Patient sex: M
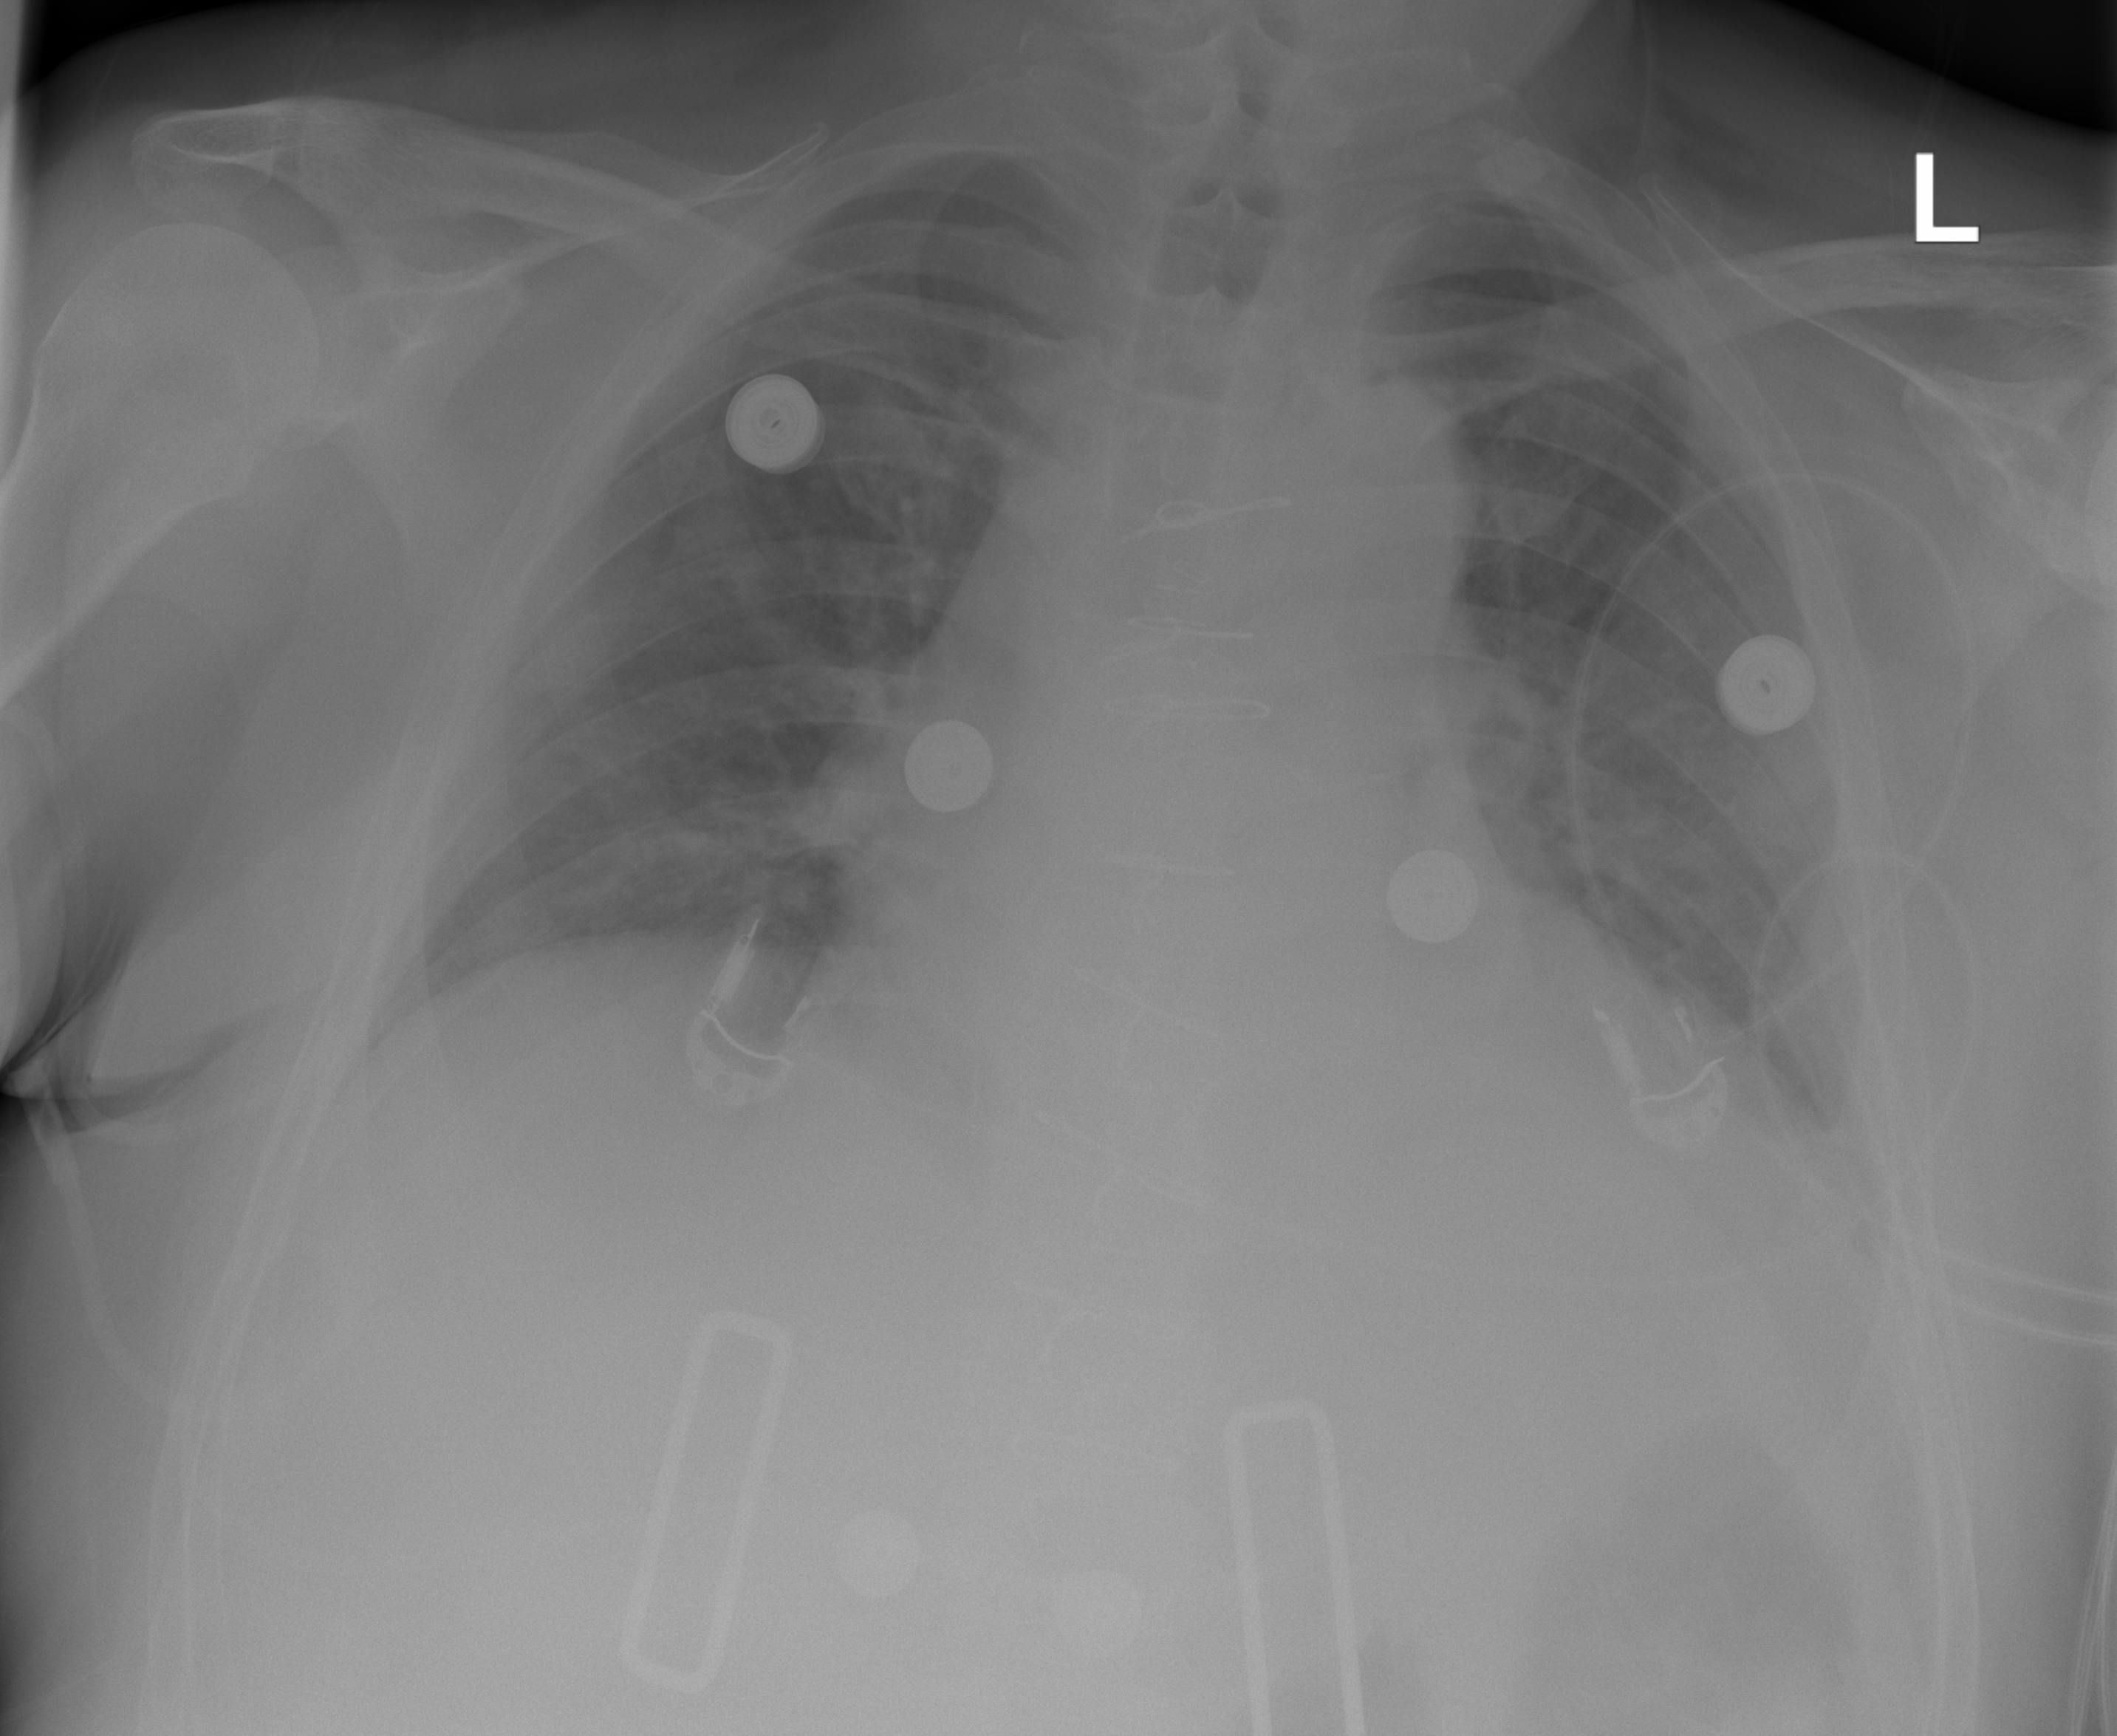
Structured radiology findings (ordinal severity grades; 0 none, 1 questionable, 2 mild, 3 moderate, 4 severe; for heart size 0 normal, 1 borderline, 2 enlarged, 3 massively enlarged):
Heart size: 2
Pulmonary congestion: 1
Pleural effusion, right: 2
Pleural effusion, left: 2
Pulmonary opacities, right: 0
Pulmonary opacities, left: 0
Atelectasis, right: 0
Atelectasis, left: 2